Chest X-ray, AP view. Patient: 69 years old, sex F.
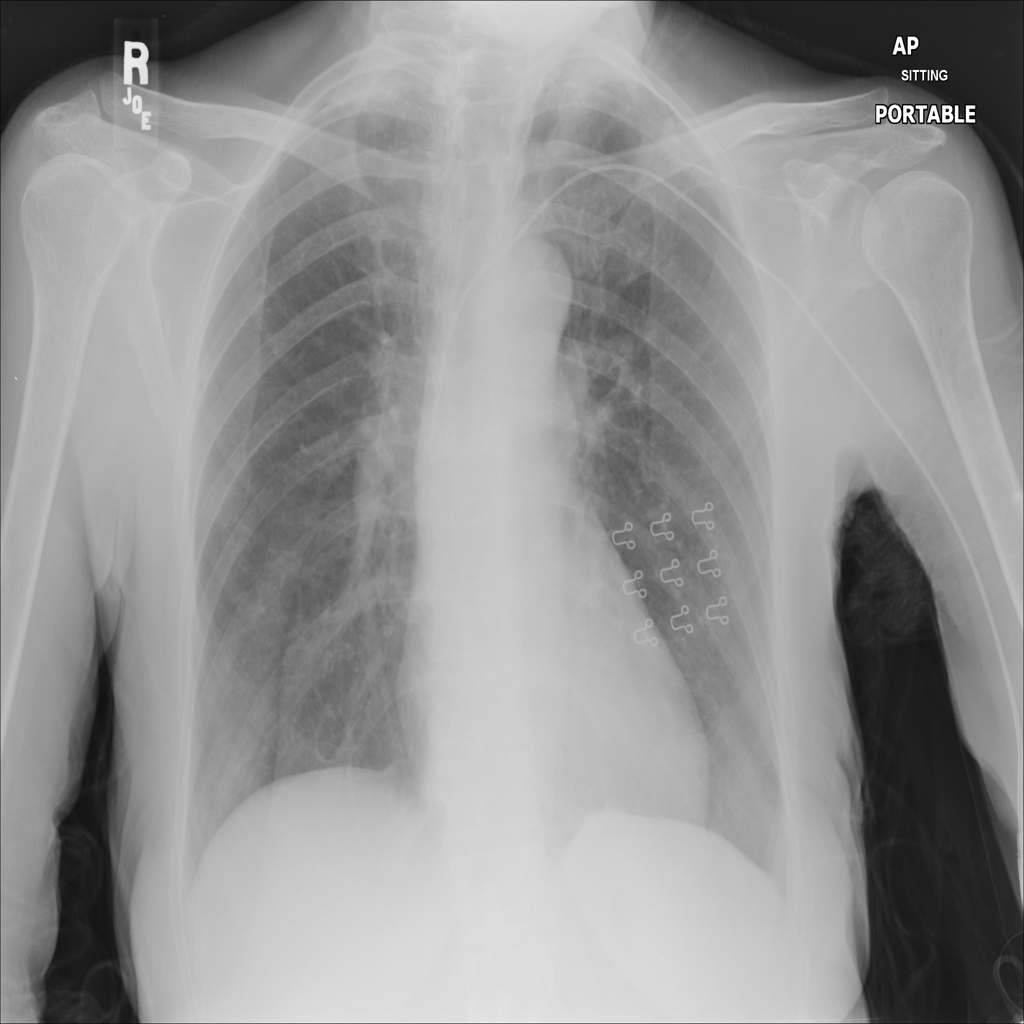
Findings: No Finding